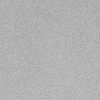
Atmospheric dust classification: dusty